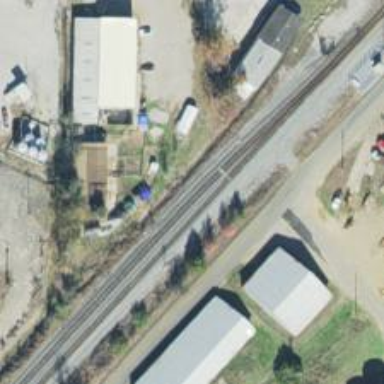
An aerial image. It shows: Railway siding for service.